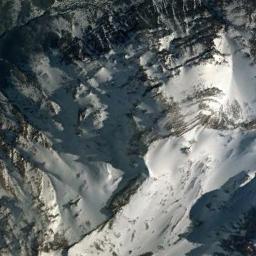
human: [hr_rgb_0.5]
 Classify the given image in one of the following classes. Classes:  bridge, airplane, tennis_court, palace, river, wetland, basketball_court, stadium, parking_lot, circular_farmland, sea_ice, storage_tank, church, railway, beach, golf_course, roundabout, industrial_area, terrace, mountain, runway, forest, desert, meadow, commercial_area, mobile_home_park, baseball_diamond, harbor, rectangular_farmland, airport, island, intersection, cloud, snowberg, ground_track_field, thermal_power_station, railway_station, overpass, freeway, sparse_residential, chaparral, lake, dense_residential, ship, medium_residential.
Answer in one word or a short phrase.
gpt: snowberg